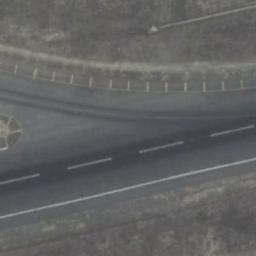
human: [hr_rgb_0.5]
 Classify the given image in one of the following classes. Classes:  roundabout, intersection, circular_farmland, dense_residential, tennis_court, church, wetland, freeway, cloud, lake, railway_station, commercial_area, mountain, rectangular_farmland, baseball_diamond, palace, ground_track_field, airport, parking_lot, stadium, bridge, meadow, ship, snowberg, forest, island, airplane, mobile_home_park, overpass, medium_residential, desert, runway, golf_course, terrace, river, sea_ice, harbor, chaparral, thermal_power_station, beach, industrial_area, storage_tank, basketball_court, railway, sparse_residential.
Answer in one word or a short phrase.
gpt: runway